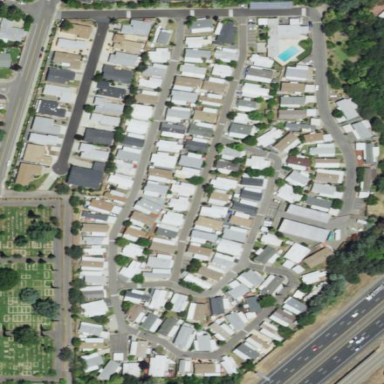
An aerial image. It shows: Residential area with mobile homes.